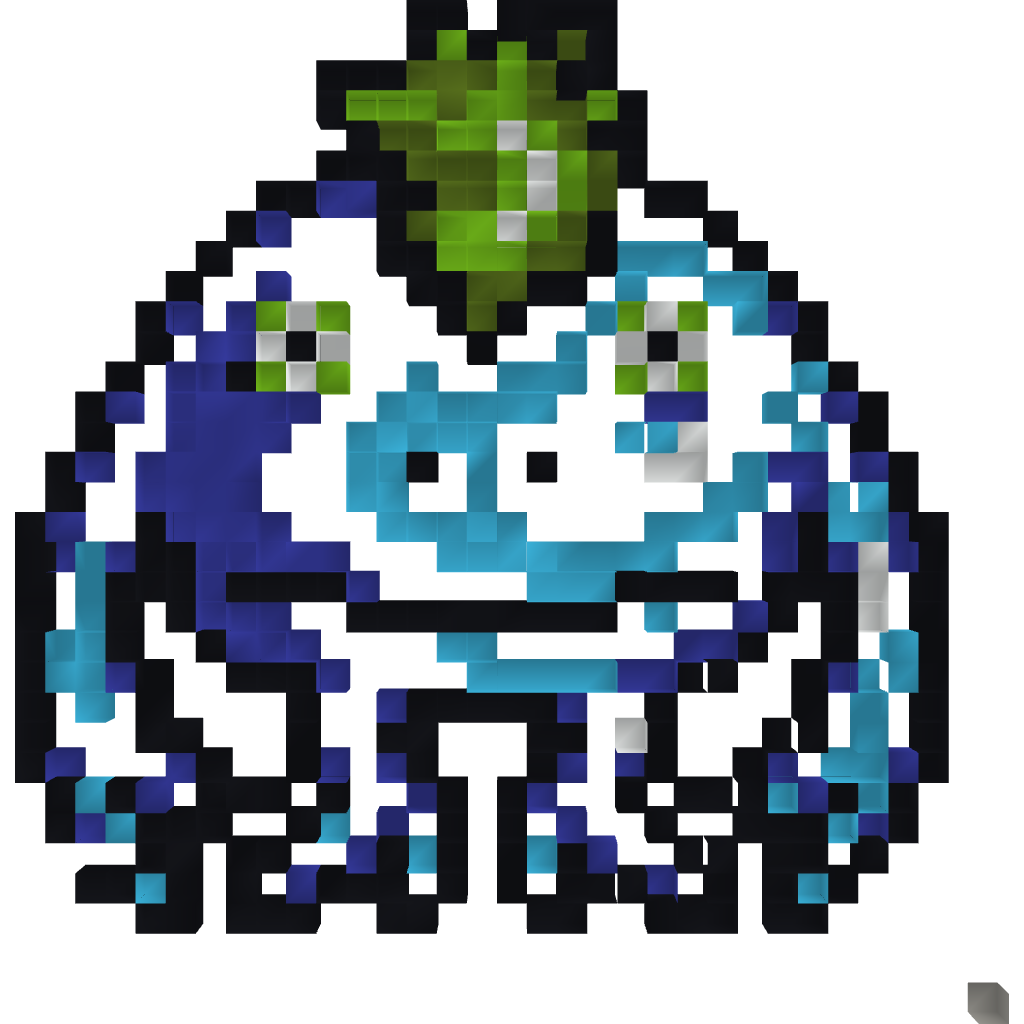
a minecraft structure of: Chrono Trigger - Nu